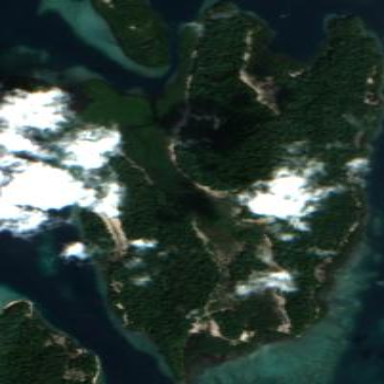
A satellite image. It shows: Island with natural coastline.